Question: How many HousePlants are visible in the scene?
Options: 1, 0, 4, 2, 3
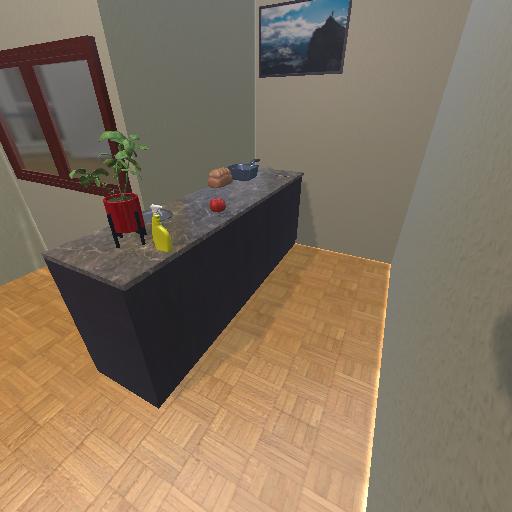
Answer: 1